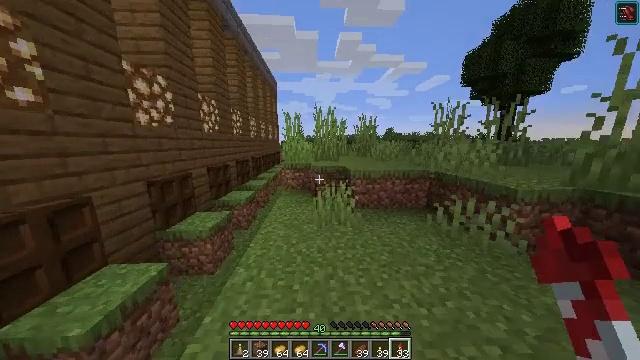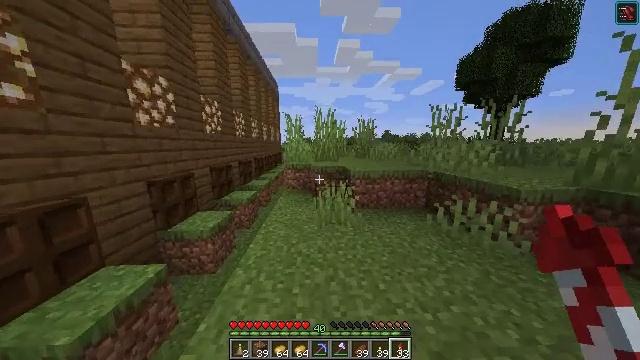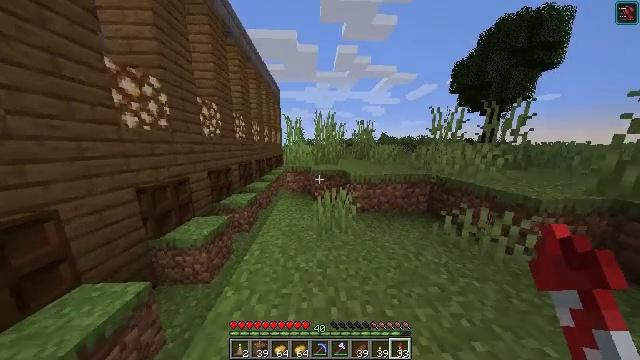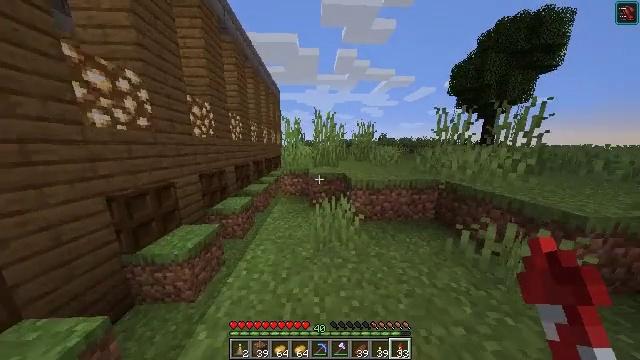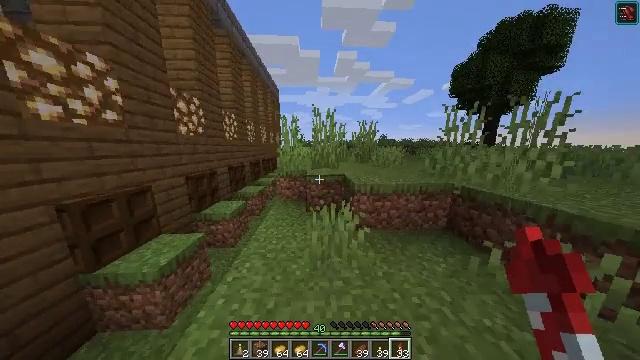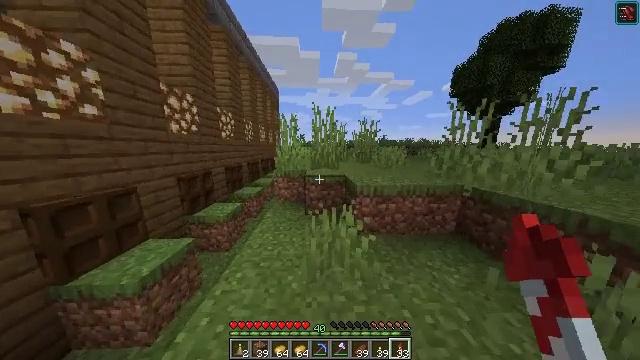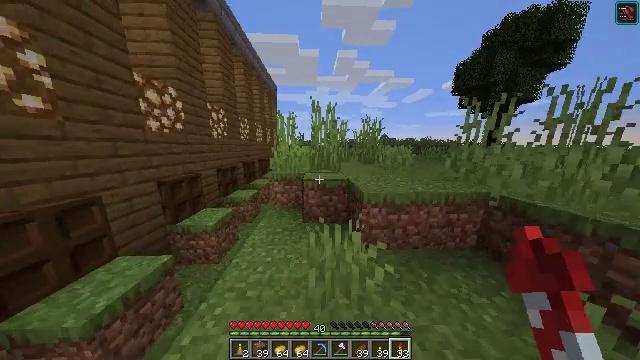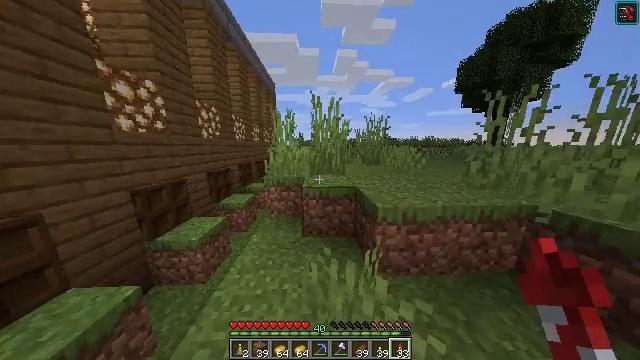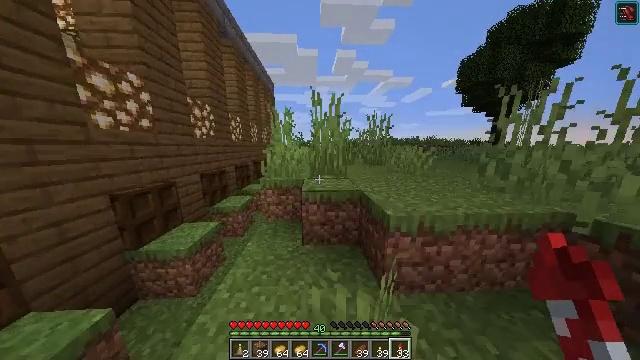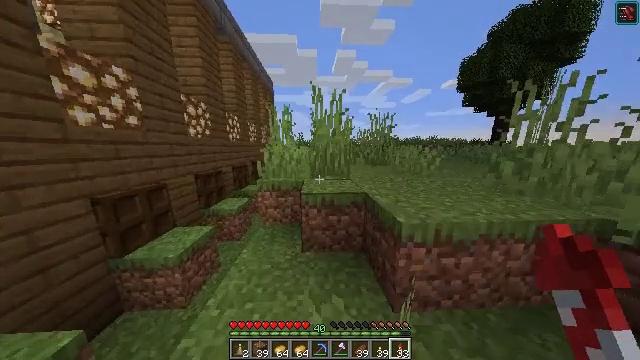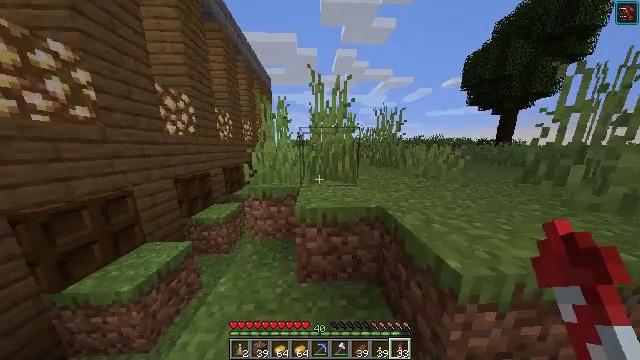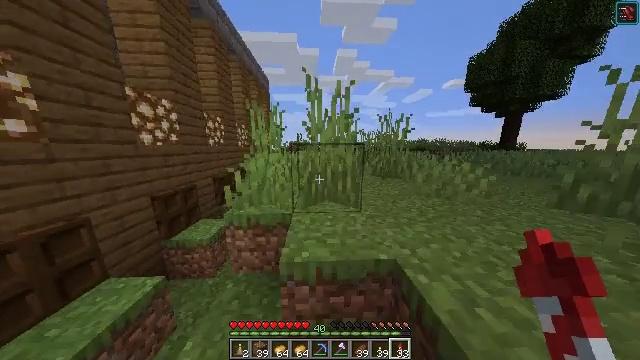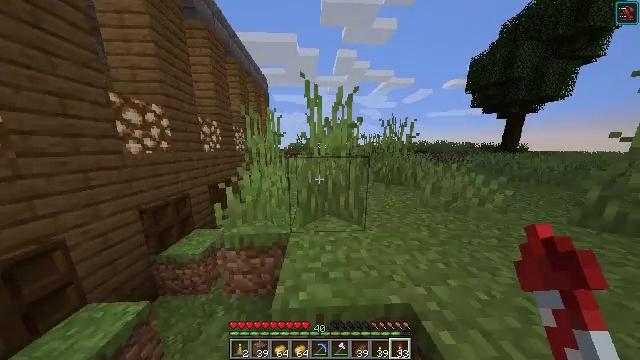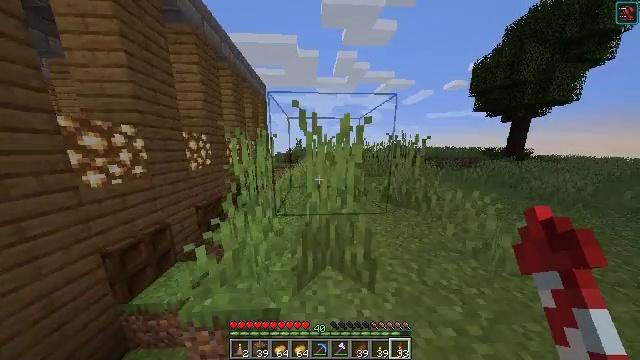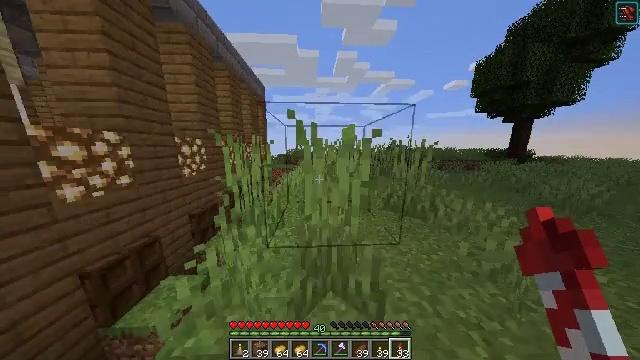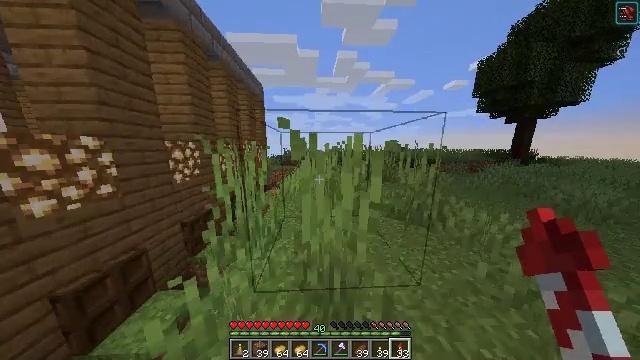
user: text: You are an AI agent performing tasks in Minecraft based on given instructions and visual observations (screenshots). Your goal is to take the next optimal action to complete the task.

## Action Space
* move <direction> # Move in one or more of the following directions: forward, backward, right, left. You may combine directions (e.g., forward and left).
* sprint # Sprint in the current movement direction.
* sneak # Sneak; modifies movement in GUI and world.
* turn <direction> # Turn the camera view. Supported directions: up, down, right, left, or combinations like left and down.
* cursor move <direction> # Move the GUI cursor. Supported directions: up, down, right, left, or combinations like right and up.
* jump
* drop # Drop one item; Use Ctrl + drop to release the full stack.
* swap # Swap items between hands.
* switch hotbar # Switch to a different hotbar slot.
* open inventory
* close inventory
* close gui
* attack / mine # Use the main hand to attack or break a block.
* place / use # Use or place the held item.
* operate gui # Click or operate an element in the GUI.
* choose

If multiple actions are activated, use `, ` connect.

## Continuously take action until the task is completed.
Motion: motion action
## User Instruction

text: Drop a potato.
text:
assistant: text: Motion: move forward
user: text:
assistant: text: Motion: move forward
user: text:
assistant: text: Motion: move forward
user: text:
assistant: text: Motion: move forward
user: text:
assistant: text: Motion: move forward
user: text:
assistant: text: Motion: move forward
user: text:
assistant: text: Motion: move forward
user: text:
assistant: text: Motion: move forward
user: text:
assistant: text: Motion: move forward
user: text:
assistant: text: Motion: move forward
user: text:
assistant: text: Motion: move forward, jump
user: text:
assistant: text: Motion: move forward, jump
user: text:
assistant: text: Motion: move forward, jump
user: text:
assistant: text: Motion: move forward, jump
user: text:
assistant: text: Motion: move forward, jump
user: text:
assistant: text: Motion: move forward
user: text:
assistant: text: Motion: move forward
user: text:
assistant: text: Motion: move forward
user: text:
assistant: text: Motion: move forward
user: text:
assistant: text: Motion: move forward
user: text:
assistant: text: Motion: move forward
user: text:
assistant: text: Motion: move forward
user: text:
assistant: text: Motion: move forward
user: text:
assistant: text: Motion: move forward
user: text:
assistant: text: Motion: move forward
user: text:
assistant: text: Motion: move forward
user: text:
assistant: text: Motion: move forward
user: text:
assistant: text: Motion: move forward
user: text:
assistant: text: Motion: move forward
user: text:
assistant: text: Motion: move forward